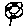
Label: flower